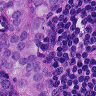
Metastatic tissue present: yes